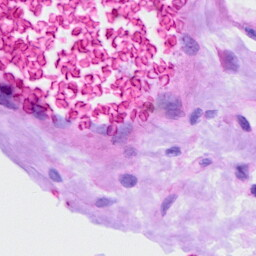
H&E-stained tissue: Ovarian